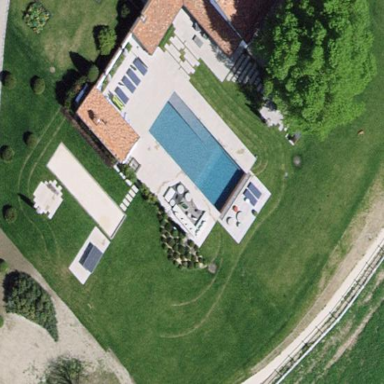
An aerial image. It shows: Swimming pool located in leisure land.